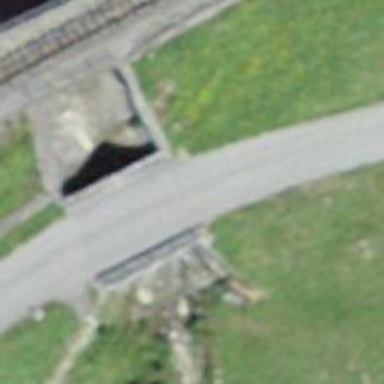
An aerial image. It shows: Paved road on unclassified bridge. The road is designed for backcountry hiking.